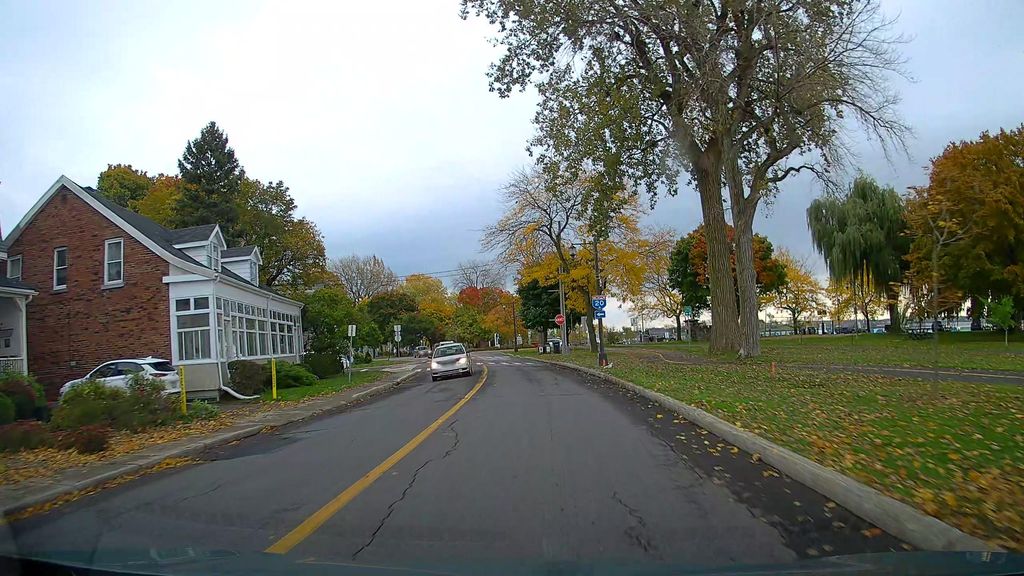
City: montreal